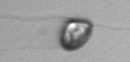
Label: flagellate_morphotype1